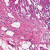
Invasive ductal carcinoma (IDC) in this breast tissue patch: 0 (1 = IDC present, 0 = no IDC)